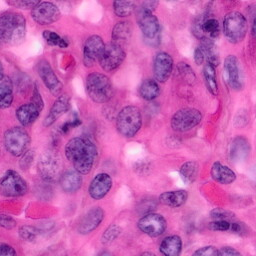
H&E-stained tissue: Pancreatic